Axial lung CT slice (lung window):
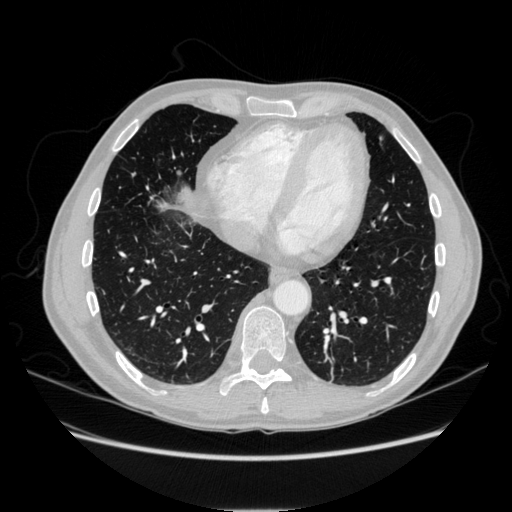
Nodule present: yes
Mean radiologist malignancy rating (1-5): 3